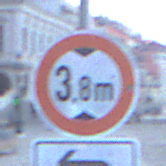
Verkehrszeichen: TatsaechlicheHoehe
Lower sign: RichtungsangabeDurchPfeile2
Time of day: Dawn
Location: Outdoor (Urban)
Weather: Clear
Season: NotSpecified
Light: Natural